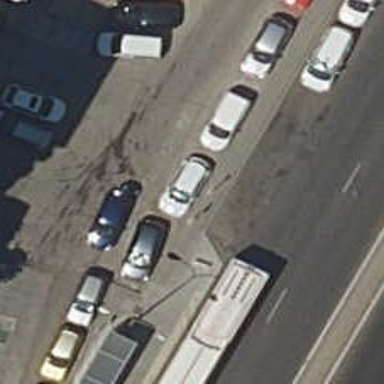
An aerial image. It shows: Taxi stand.